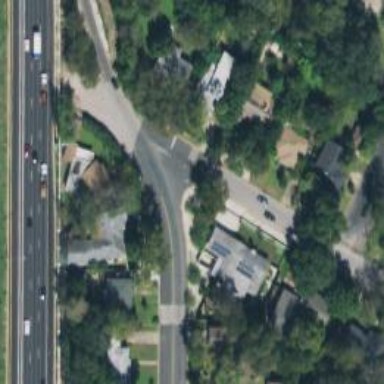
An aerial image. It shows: Road with stop sign.